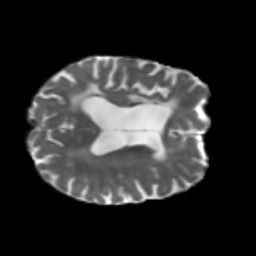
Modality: T2w
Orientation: axial
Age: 63
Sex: female
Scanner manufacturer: siemens
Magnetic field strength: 3 T
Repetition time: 5.25 s
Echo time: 0.08 s